【题型】填空题　【知识点】解析几何　【难度】easy
已知复数 \(|z_0| = 4\)，集合 \(\{z\mid |z - z_0| = 2, z \in \mathbf{C}\}\) 所构成区域的面积是 \underline{\ \ \ \ \ \ \ \ }。
【解答】
\textbf{【答案】} \(\boldsymbol{32\pi}\)

\noindent
\textbf{【详解】} 设 \(z_0 = a + bi\)，已知 \(|z_0| = 4\) 可得 \(\sqrt{a^2 + b^2} = 4\)，即点 \((a,b)\) 在以原点 \((0,0)\) 为圆心，\(4\) 为半径的圆上，如图圆 2。

设 \(z = x + yi\)，\(z - z_0 = (x - a) + (b - y)\mathbf{i}\)，\(|z - z_0| = \sqrt{(x - a)^2 + (b - y)^2} = 2\)，表示点 \((x,y)\)，\((a,b)\) 两点之间的距离为 \(2\)。

则集合 \(\{z\mid |z - z_0| = 2, z \in \mathbf{C}\}\) 所表示的图形是以点 \((0,0)\) 为圆心，\(6\) 为半径的圆的大圆 3 和以点 \((0,0)\) 为圆心，\(2\) 为半径的小圆 1 之间的圆环部分。

其面积为：
\[
S = \pi \times 6^2 - \pi \times 2^2 = 32\pi
\]

集合 \(\{z\mid |z - z_0| = 2, z \in \mathbf{C}\}\) 所构成区域的面积是 \(32\pi\)。

故答案为：\(\boldsymbol{32\pi}\)。
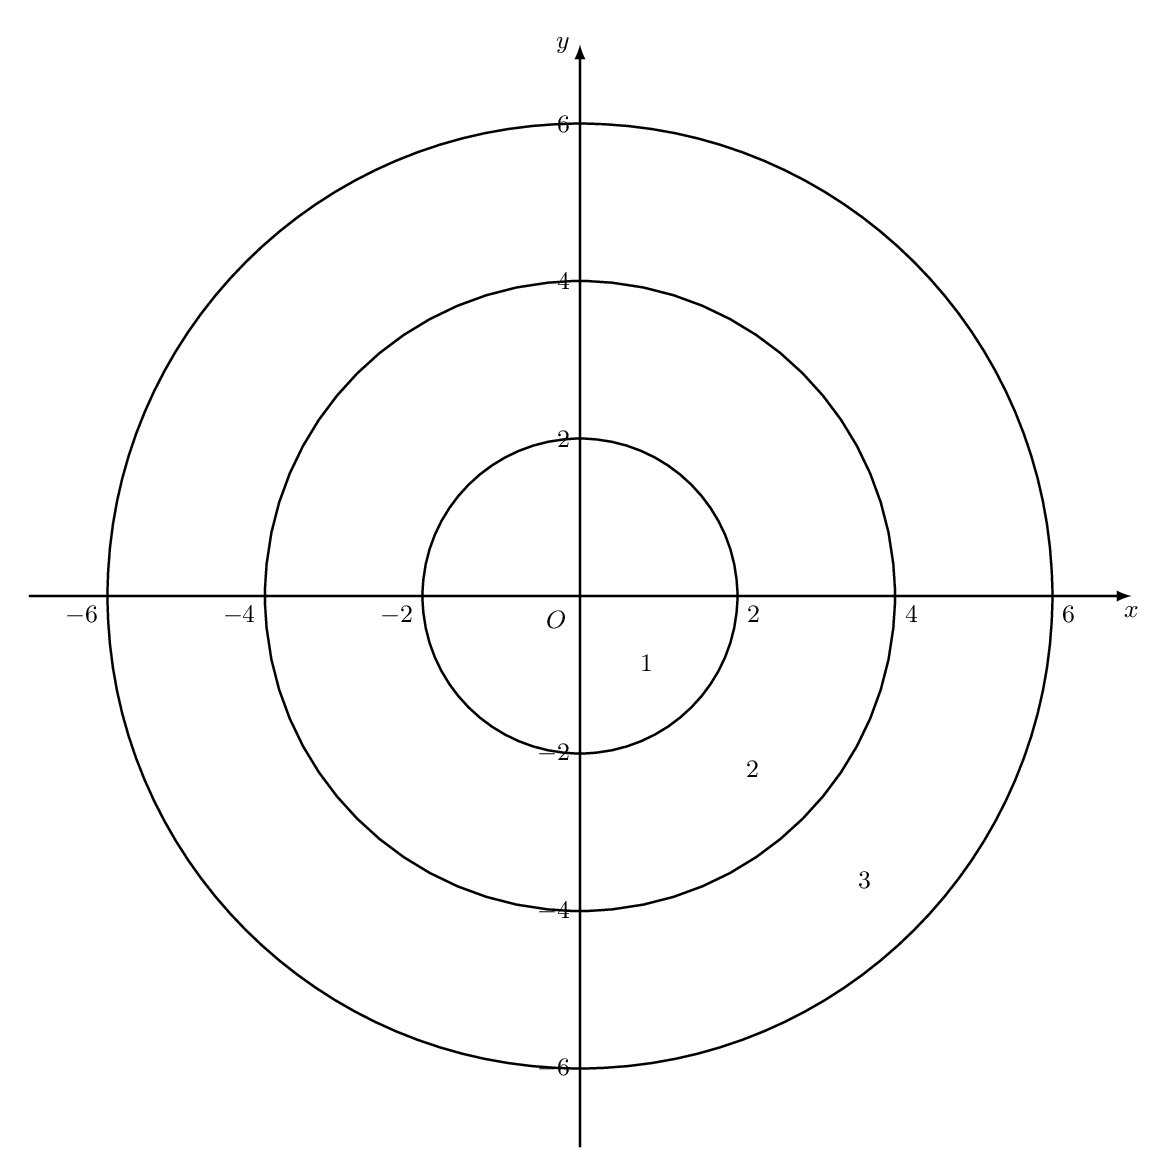